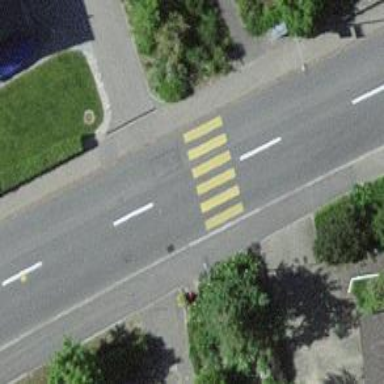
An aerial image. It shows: Uncontrolled zebra crossing with zebra markings.